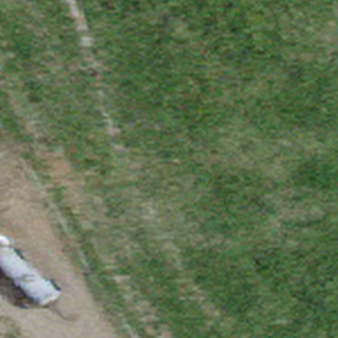
Label: other